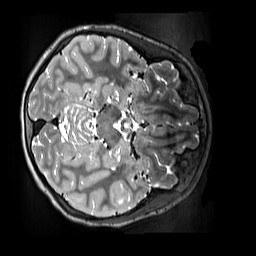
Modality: T2w
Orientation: axial
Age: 11
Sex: female
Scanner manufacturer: siemens
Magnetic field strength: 3 T
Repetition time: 3.2 s
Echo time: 0.408 s